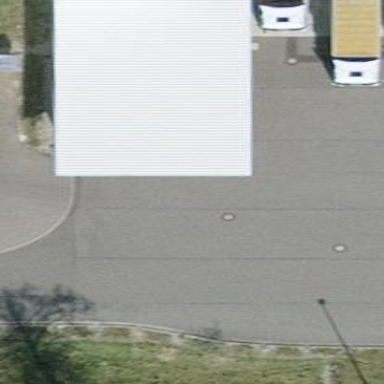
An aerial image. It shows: View of roof of building.